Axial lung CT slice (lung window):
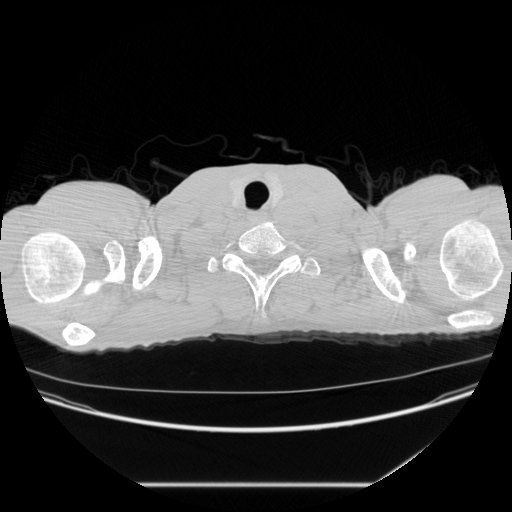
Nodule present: no